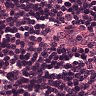
Metastatic tissue present: no